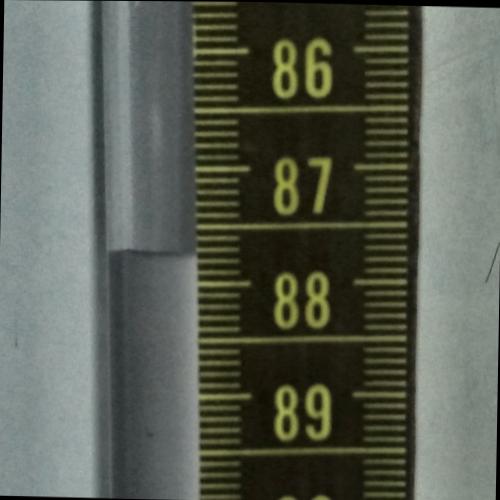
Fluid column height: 87.7 cm